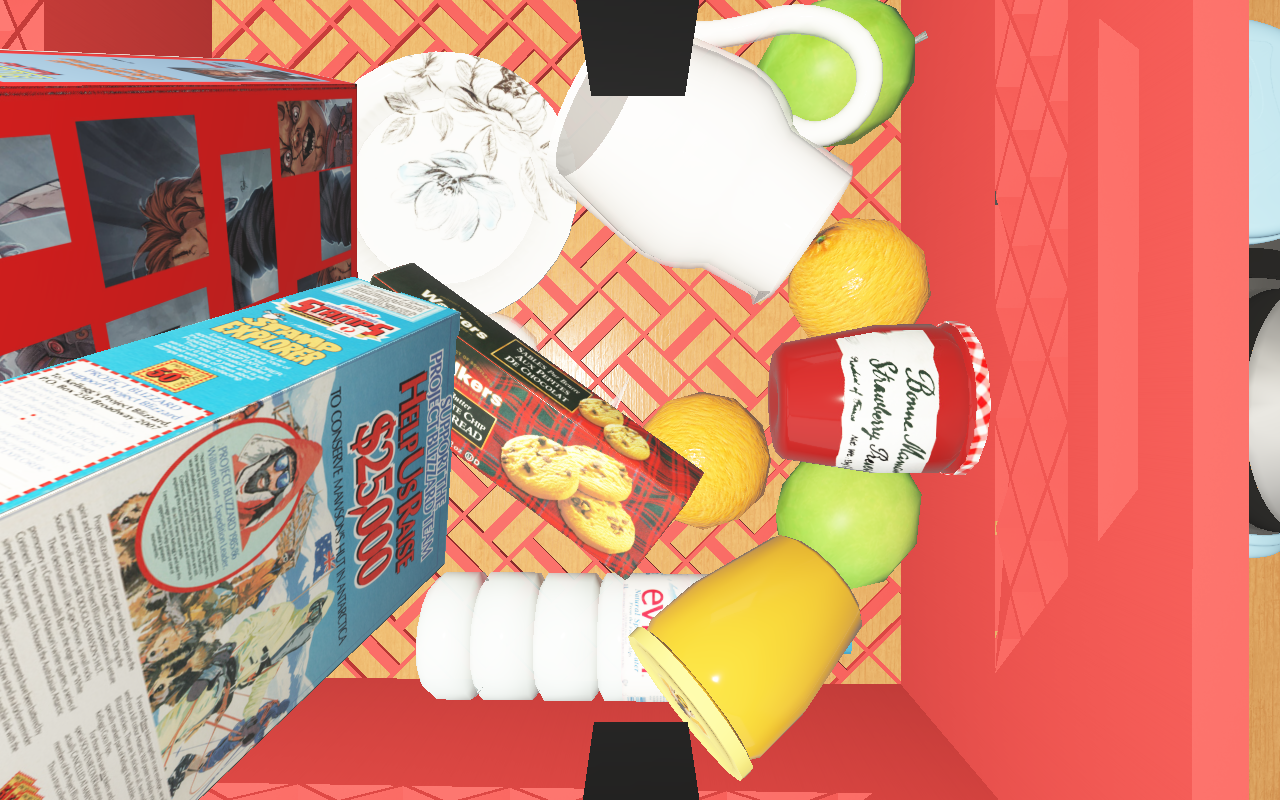
Objects in the scene:
carafe
apple
orange
orange
plate
honey jar
jam jar
cereal box
biscuit box